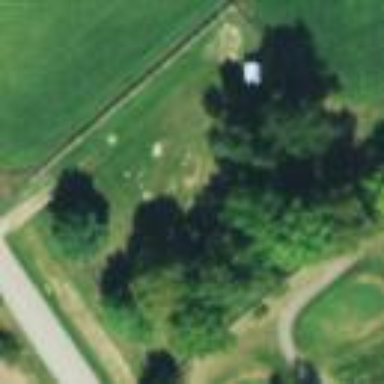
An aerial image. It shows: Cemetery.